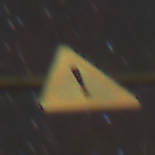
Verkehrszeichen: Gefahrenstelle
Umgebung: Outdoor, Suburban
Tageszeit: Night
Wetter: Clear
Licht: Artificial
Jahreszeit: NotSpecified
Kontrast: HighContrast